Field crop: tomato
Growth stage: 2
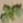
Species: solanum